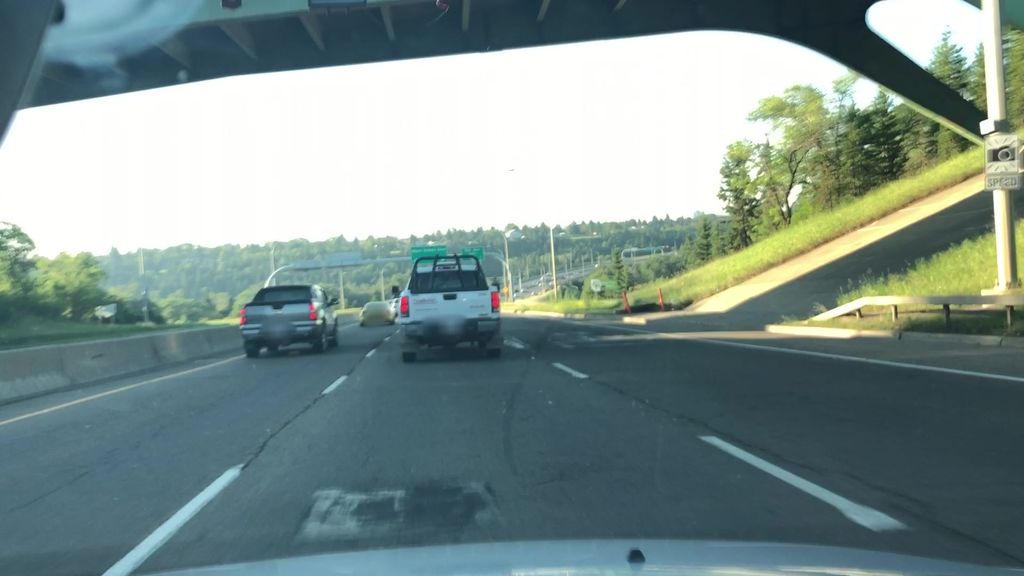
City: edmonton